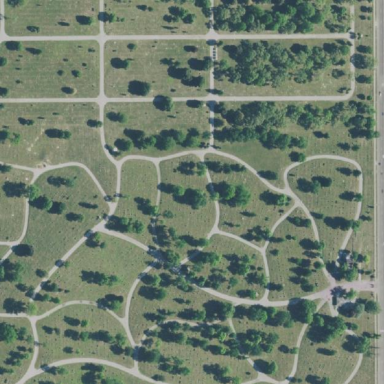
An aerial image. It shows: Cemetery.